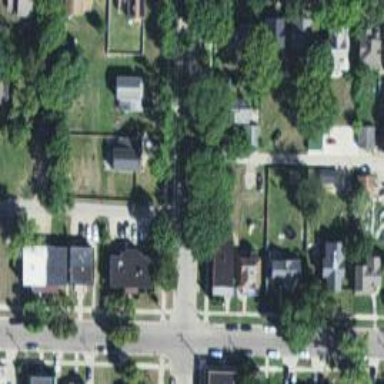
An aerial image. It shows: Alley classified as service road.